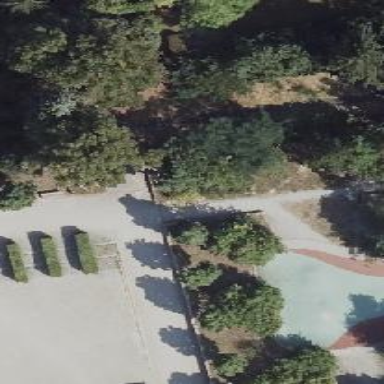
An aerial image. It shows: Broadleaved deciduous tree located in park.